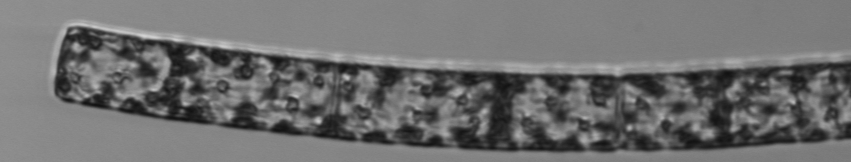
Label: Guinardia_flaccida